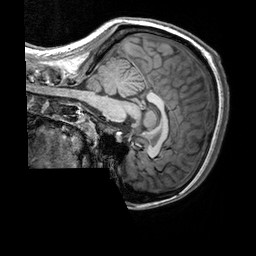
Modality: T1w
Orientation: sagittal
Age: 21
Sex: female
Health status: healthy
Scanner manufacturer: siemens
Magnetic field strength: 3 T
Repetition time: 2.3 s
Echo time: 0.00303 s